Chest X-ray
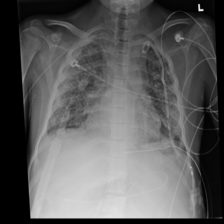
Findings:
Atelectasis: negative
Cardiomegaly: negative
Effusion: negative
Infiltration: negative
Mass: negative
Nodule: negative
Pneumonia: negative
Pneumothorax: positive
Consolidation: negative
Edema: negative
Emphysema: negative
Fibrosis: negative
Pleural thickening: negative
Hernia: negative